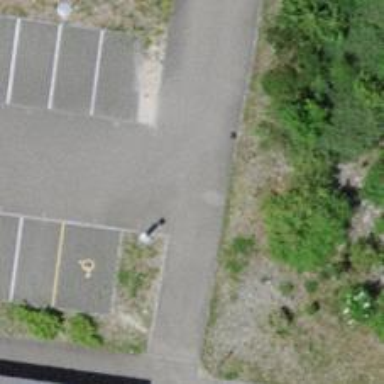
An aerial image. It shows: Parking aisle designated as service road.